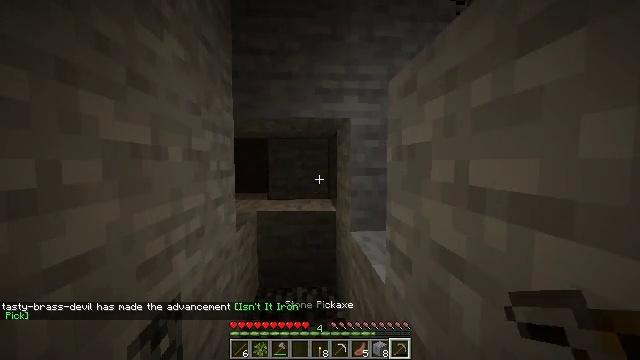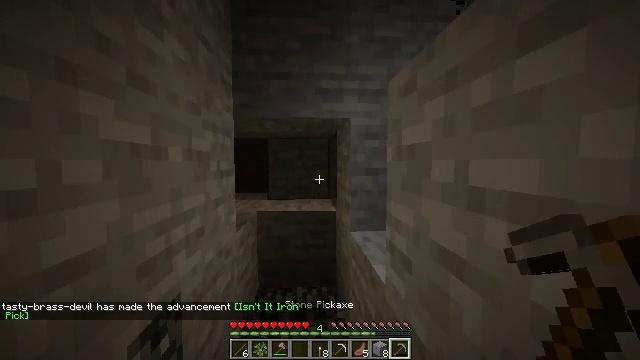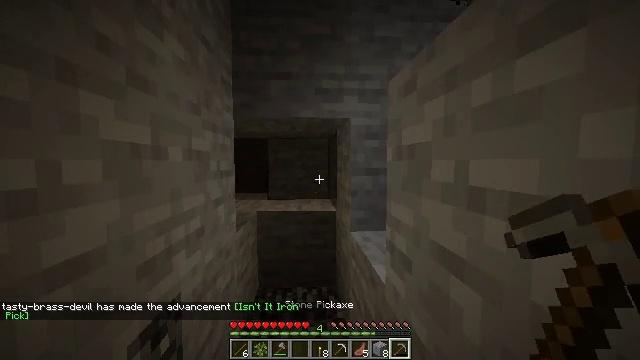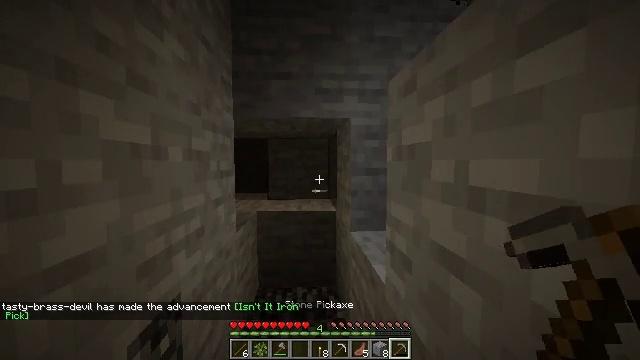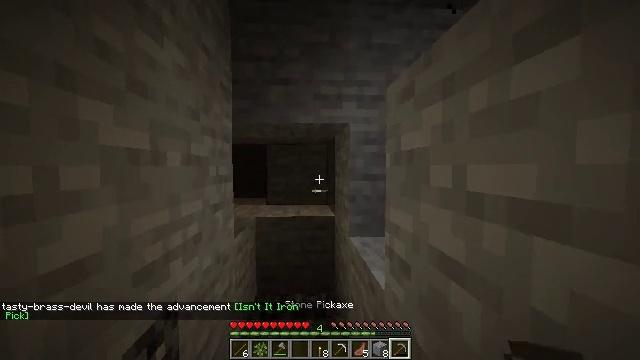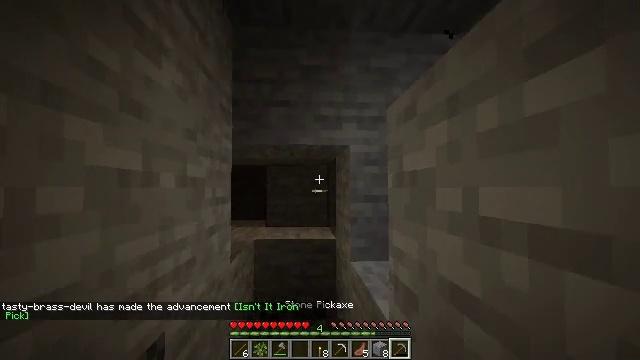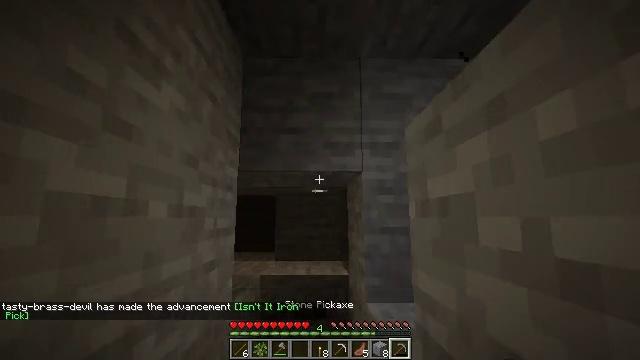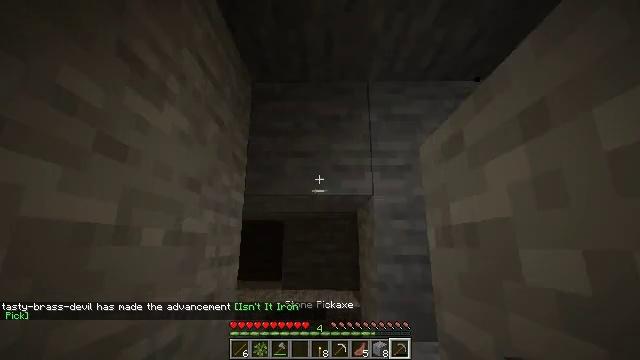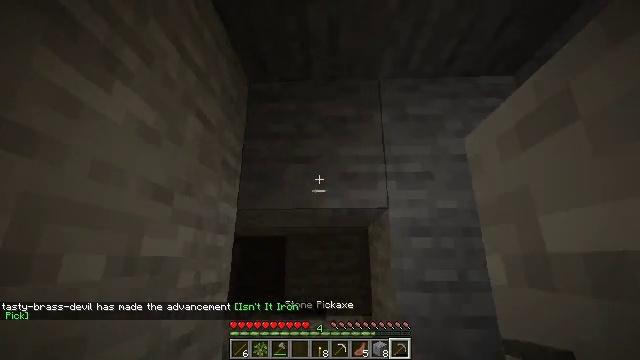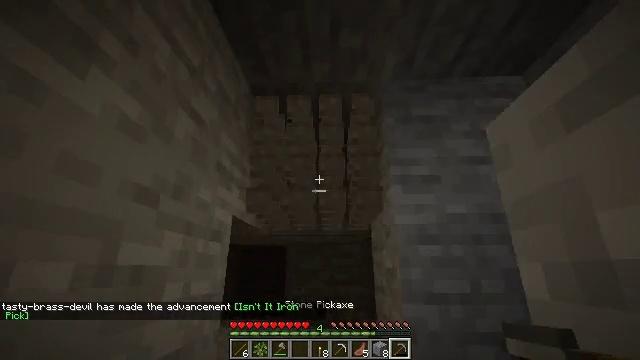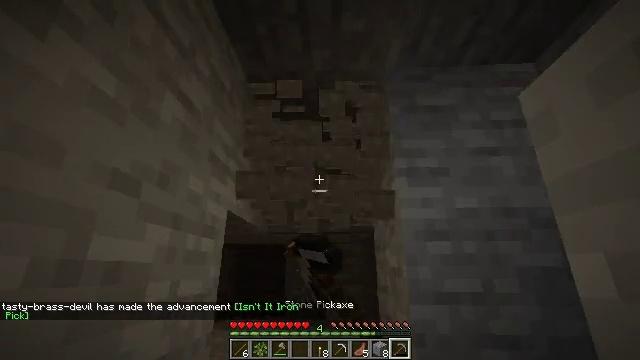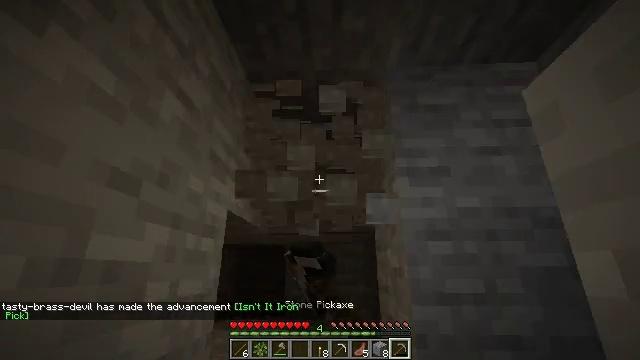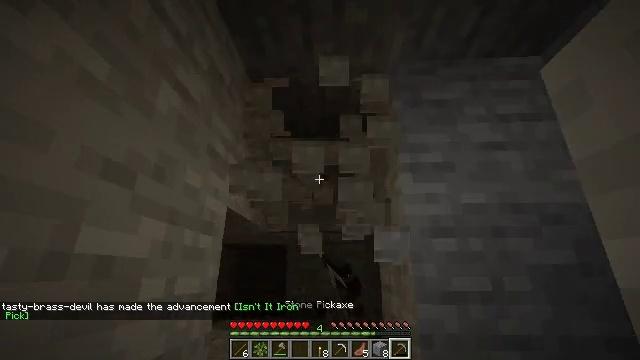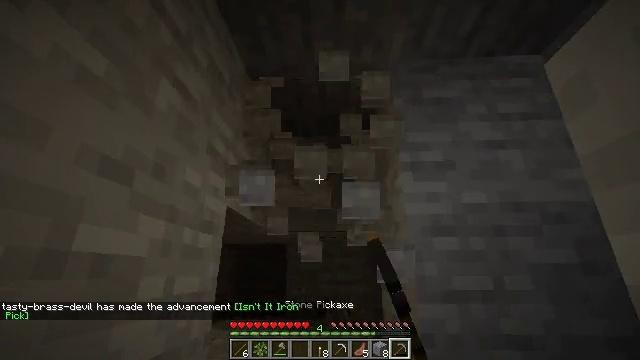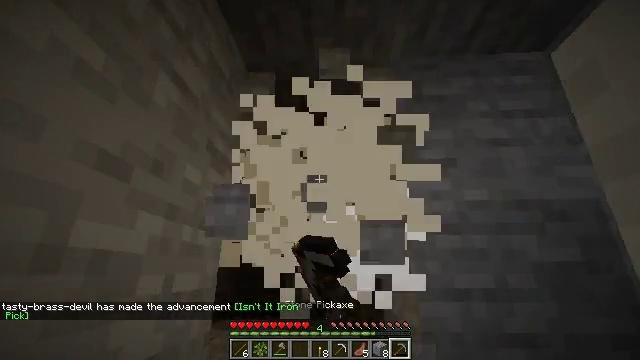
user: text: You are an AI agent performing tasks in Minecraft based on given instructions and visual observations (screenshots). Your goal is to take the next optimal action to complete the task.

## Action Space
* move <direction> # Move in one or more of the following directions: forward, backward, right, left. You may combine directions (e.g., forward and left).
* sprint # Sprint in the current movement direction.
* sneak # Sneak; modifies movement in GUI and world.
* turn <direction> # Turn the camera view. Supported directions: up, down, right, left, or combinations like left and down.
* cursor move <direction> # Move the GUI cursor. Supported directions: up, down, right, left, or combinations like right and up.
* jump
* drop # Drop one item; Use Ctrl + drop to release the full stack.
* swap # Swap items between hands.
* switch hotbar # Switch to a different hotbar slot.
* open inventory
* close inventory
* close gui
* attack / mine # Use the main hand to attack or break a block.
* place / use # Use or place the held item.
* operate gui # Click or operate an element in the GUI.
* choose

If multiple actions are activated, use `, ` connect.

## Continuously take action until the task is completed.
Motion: motion action
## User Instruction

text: Deal with the infested stone carefully.
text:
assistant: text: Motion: no_op
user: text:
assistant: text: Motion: no_op
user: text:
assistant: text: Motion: no_op
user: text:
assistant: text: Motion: turn up
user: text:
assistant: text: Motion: move forward, turn up
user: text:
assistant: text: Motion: move forward, turn left and up
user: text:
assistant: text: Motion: move forward, turn left and up
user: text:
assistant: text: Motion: move forward, turn left and up
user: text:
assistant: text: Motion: turn up, attack / mine
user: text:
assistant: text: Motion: attack / mine
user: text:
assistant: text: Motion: attack / mine
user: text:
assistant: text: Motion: attack / mine
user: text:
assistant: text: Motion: attack / mine
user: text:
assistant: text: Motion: attack / mine
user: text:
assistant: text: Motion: attack / mine